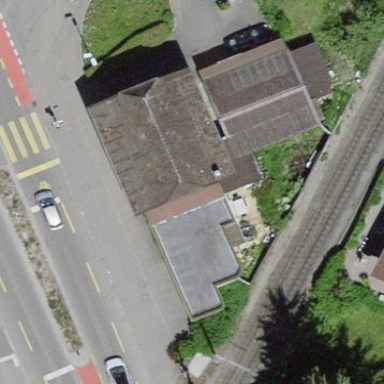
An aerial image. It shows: Building with half-hipped roof.